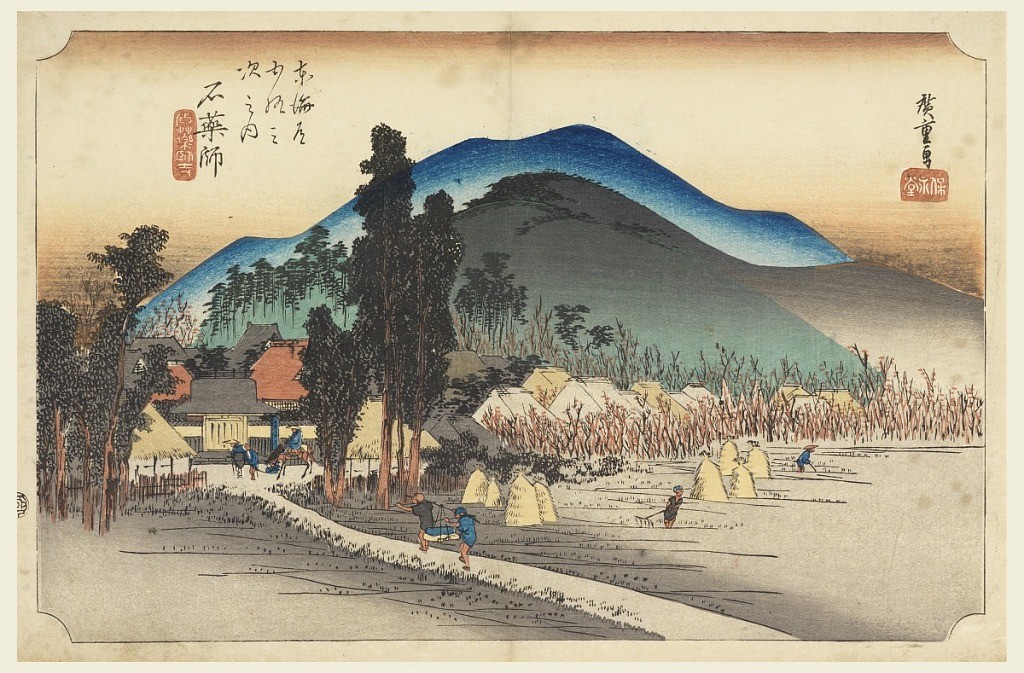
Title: Ishiyakushi Temple, in The Fifty-Three Stations of the Tokaido Road (Tokaido Gojusan Tsugi-no Uchi)
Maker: Ando Hiroshige, Japanese, 1797–1858
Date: ca. 1834
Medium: Woodblock print (ukiyo-e) on mulberry paper (washi), ink with color
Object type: Print
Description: Left, village temple among trees at base of hill. Beyond are summits of another range of hills. Porters pass along road towards left. Right, two men working in rice fields.